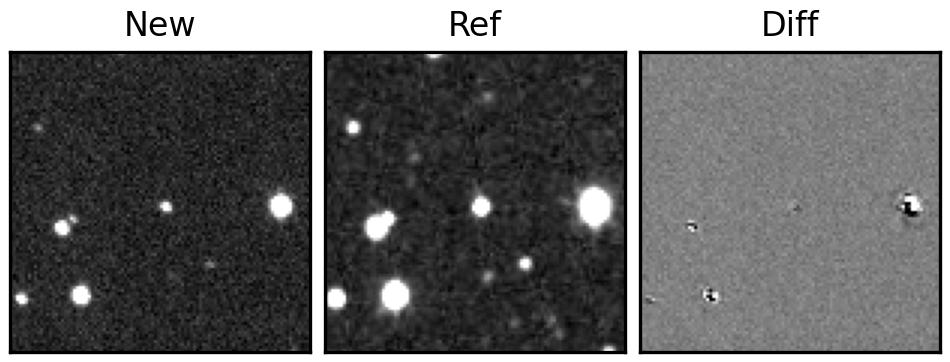
Label: bogus